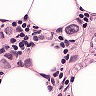
Metastatic tissue present: yes